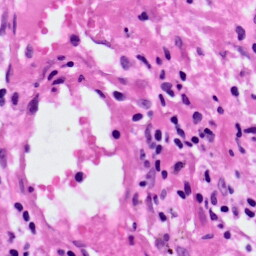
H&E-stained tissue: Lung